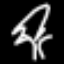
Label: palm tree